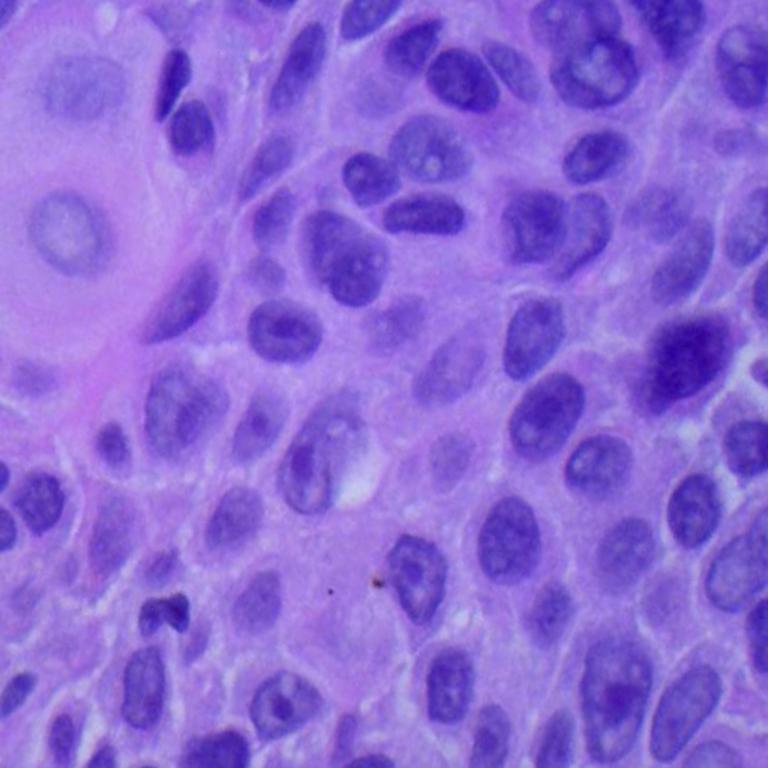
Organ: lung
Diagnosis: squamous carcinomas